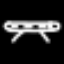
Label: line